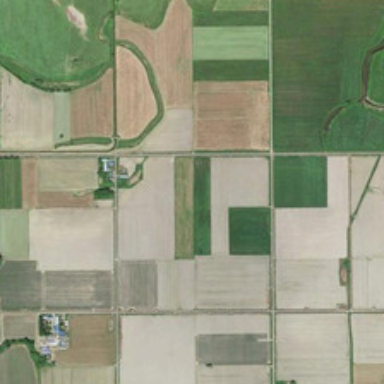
It is a large piece of farmland .